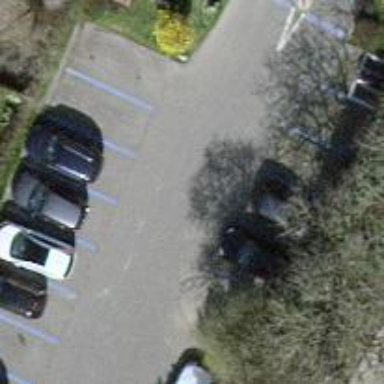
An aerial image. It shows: Road serving as parking aisle.